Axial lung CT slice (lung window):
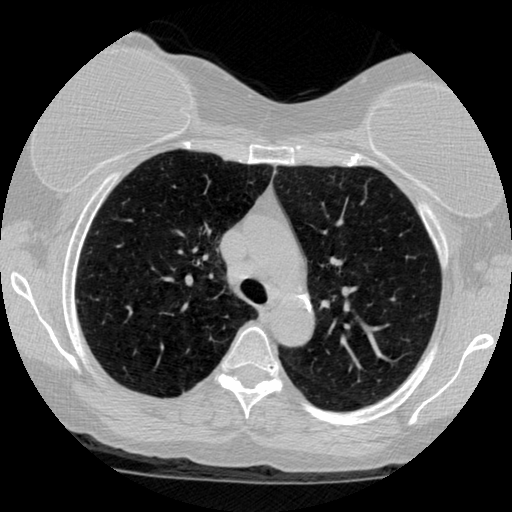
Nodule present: no